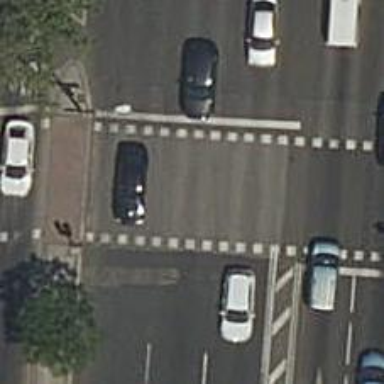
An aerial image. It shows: Crossing with traffic signals.